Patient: sex F, age 58
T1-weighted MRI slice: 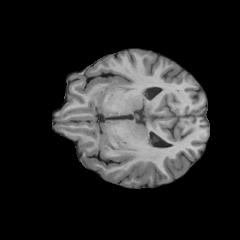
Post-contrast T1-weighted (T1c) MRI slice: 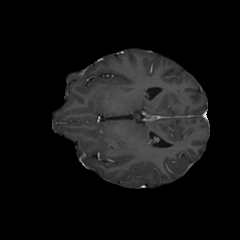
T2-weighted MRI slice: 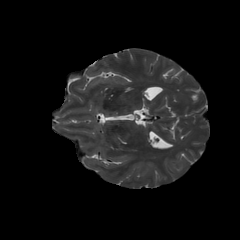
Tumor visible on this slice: no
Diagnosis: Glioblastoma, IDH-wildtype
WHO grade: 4